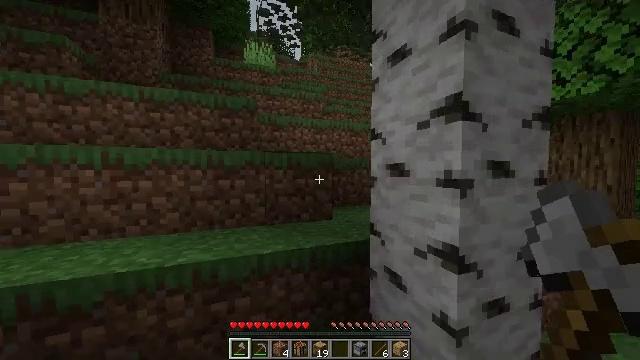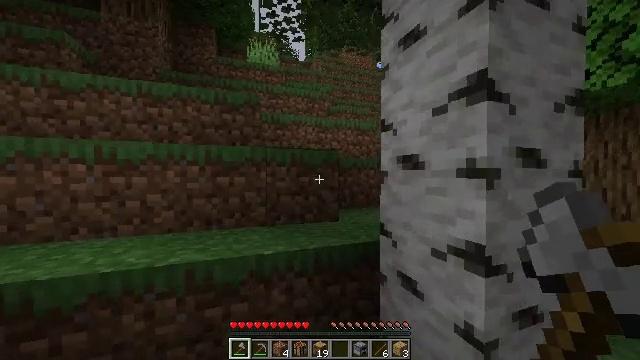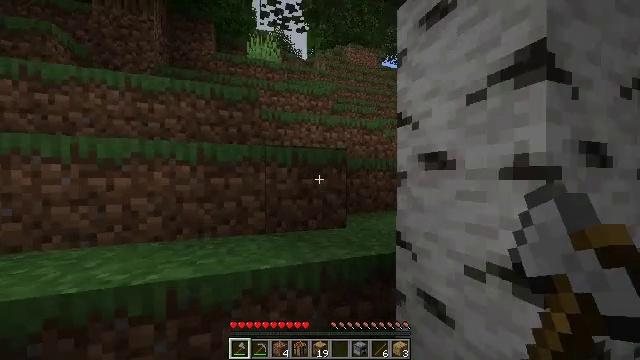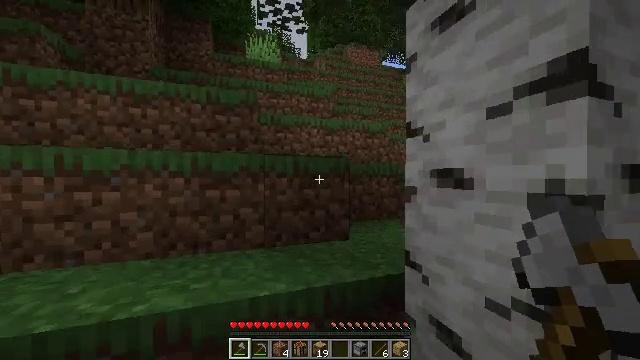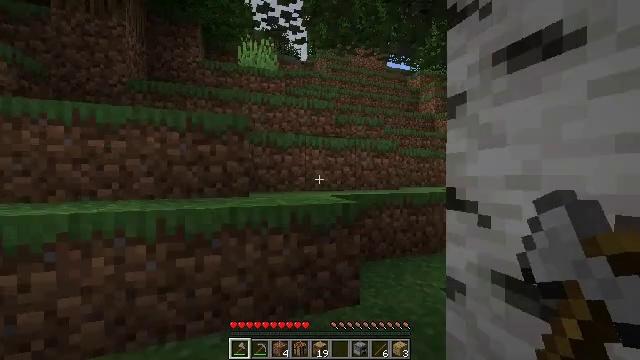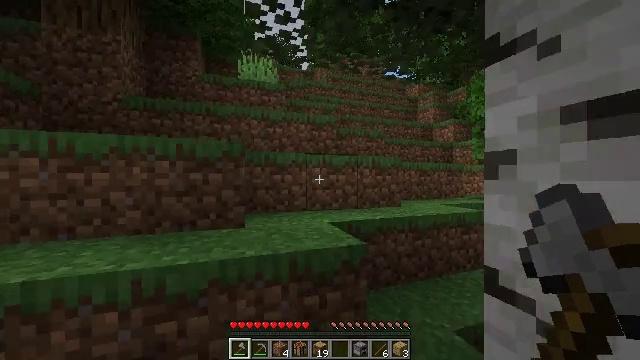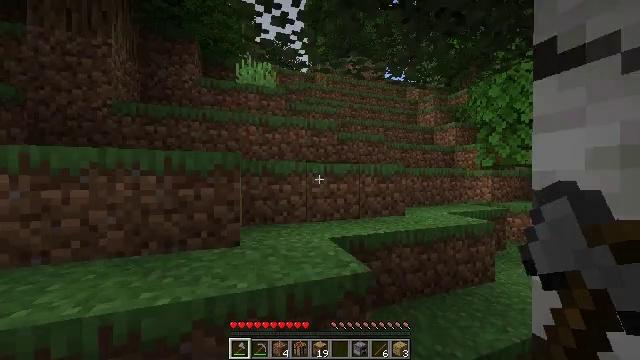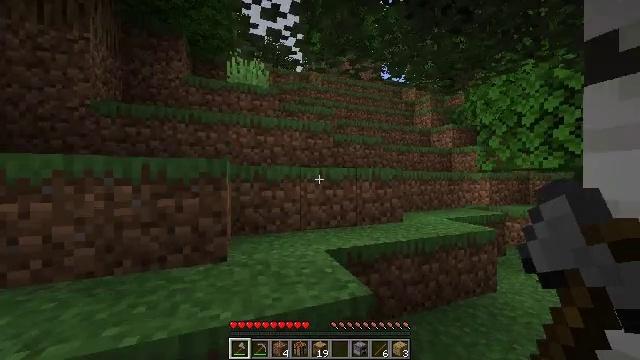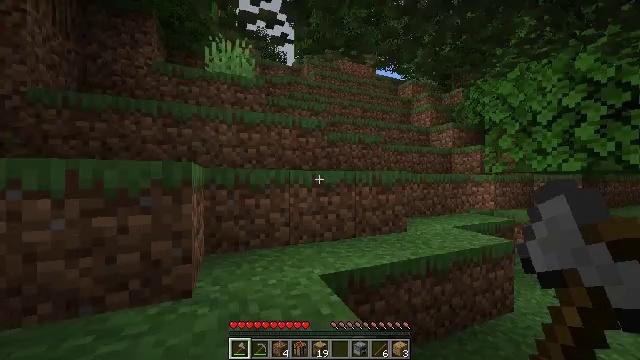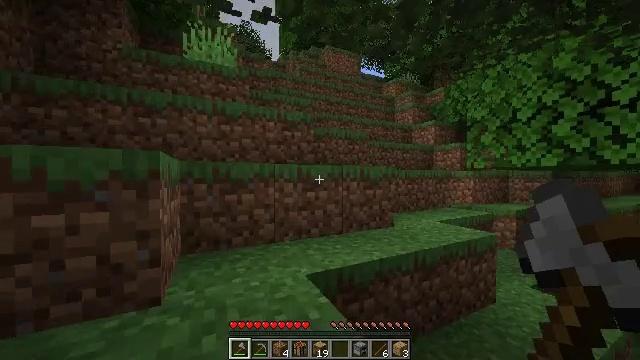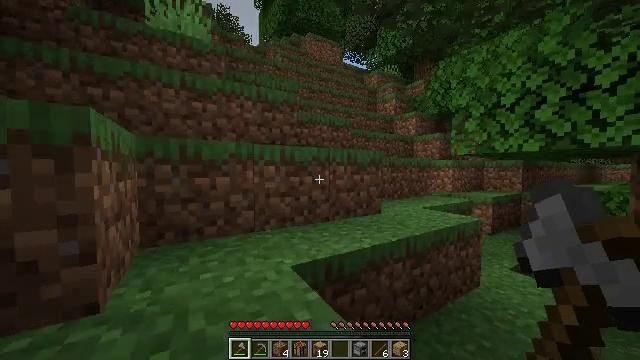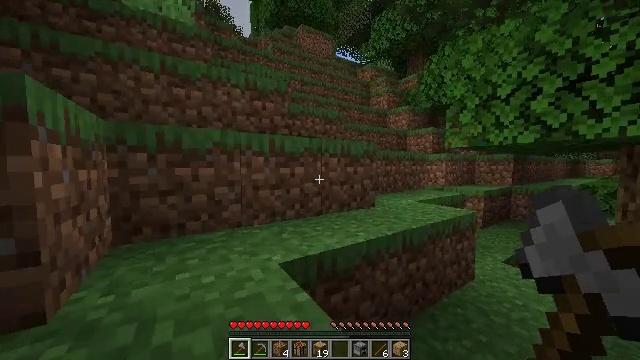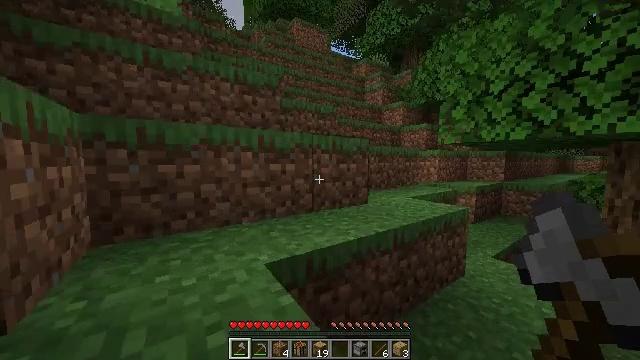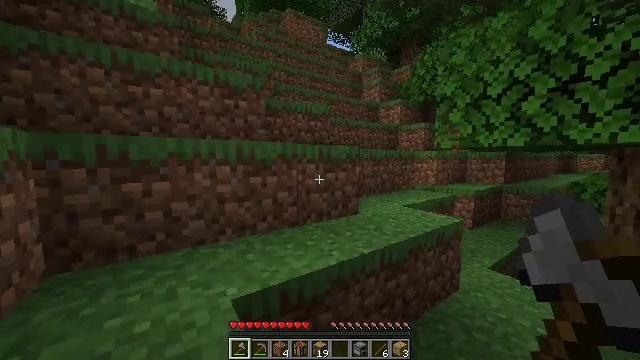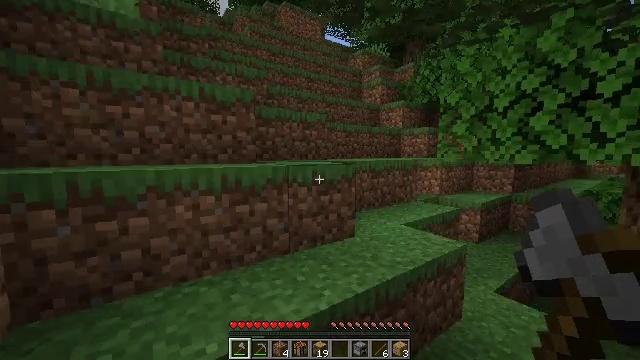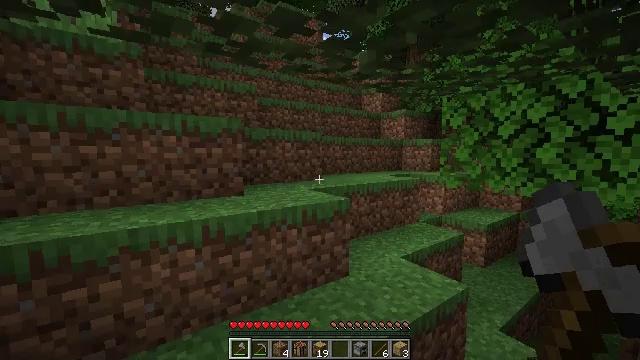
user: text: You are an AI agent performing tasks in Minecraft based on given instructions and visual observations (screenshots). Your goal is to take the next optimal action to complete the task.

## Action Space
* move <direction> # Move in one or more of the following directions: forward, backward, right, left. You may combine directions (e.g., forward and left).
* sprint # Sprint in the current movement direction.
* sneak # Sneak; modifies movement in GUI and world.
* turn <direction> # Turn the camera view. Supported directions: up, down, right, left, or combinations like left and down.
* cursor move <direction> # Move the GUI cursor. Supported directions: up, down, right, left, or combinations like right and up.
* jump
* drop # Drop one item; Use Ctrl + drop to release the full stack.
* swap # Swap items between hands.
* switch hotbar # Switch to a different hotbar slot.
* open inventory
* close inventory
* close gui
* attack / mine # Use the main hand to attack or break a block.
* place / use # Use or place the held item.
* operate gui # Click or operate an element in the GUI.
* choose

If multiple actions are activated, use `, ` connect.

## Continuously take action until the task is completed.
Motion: motion action
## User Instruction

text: Gather tall seagrass in the sea.
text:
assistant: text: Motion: move forward, sprint, turn left and up, jump
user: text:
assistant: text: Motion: move forward, sprint, jump
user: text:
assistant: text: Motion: move forward, sprint, jump
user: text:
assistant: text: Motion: move forward, sprint, jump
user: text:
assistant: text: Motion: move forward, sprint, jump
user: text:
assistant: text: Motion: move forward, sprint, jump
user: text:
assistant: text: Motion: move forward, sprint, turn right, jump
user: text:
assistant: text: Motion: move forward, sprint, turn right, jump
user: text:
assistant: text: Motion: move forward, sprint, turn right, jump
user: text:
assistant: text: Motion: move forward, sprint, turn right and down, jump
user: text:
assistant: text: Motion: move forward, sprint, turn right and down, jump
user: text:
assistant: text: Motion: move forward, sprint, turn right and down, jump
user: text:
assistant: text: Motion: move forward, sprint, jump
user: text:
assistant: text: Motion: move forward, sprint, jump
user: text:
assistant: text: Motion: move forward, sprint, jump
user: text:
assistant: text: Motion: move forward, sprint, jump
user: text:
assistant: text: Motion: move forward, sprint, jump
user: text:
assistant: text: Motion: move forward, sprint, jump
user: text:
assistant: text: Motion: move forward, sprint, jump
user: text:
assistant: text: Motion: move forward, sprint, jump
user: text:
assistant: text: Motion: move forward, sprint, jump
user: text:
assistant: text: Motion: move forward, sprint, jump
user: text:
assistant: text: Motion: move forward, sprint, jump
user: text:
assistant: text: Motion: move forward, sprint, turn left, jump
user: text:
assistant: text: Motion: move forward, sprint, turn left and up, jump
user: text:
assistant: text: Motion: move forward, sprint, turn left and up, jump
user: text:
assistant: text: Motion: move forward, sprint, turn left and up, jump
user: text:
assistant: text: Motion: move forward, sprint, turn left and up, jump
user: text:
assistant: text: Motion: move forward, sprint, turn left and up, jump
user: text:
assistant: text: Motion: move forward, sprint, turn left and up, jump